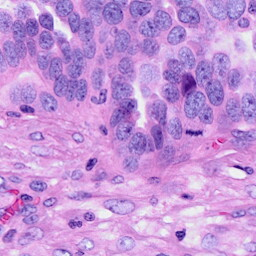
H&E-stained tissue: Ovarian